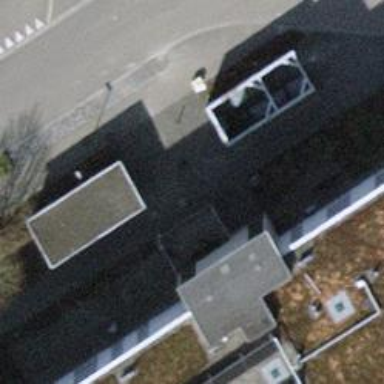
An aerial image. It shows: Bollard barrier.